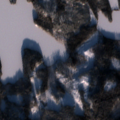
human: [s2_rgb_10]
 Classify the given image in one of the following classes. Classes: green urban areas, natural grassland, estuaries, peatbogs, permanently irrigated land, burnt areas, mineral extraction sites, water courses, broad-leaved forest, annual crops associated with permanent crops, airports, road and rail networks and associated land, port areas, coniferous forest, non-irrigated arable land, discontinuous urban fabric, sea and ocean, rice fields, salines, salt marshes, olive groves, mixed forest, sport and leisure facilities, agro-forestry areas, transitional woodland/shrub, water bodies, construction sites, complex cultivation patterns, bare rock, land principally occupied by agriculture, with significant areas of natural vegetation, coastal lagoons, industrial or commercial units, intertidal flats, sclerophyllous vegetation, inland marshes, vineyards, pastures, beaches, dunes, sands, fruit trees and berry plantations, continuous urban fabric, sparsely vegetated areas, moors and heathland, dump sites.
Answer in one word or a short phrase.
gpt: broad-leaved forest, coniferous forest, mixed forest, water bodies